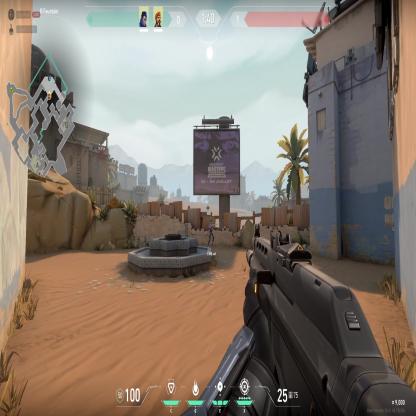
Label: teammate